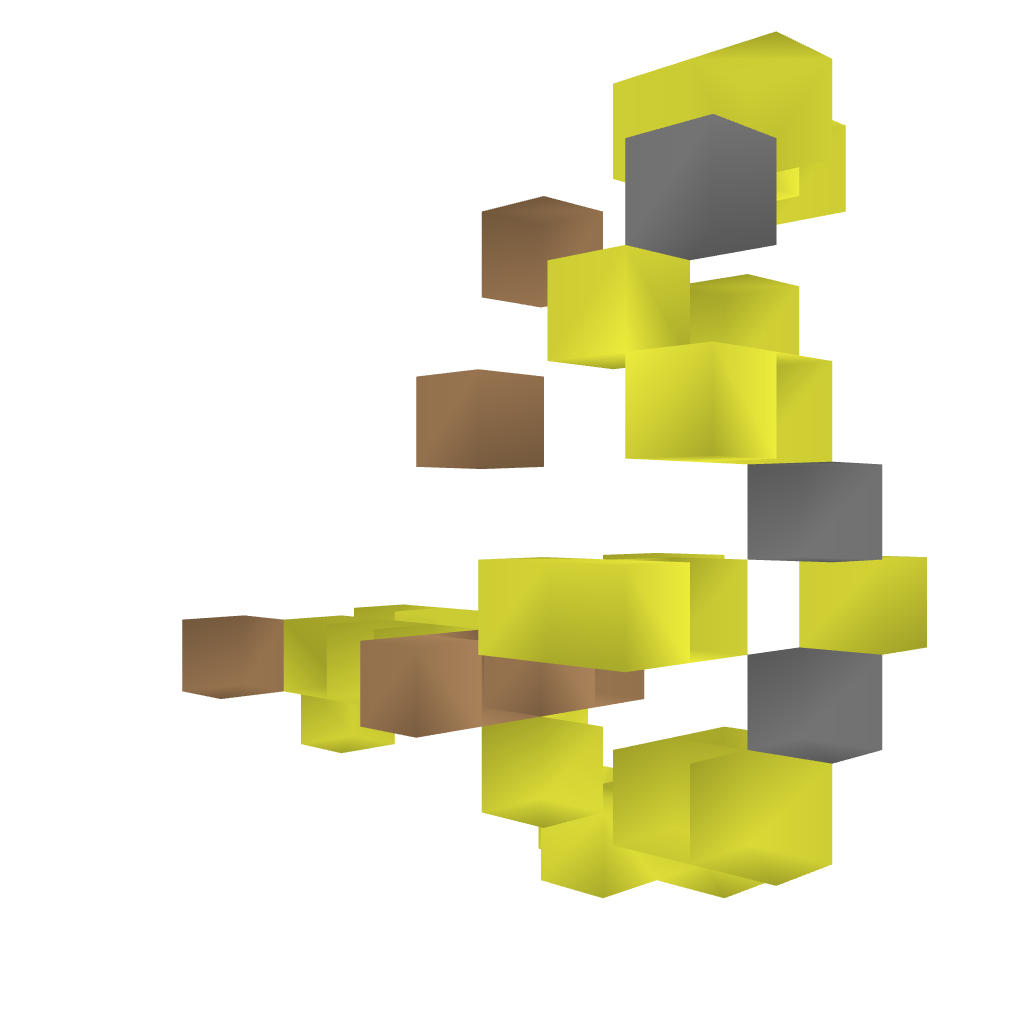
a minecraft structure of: Casino Machine 01 bad low quality